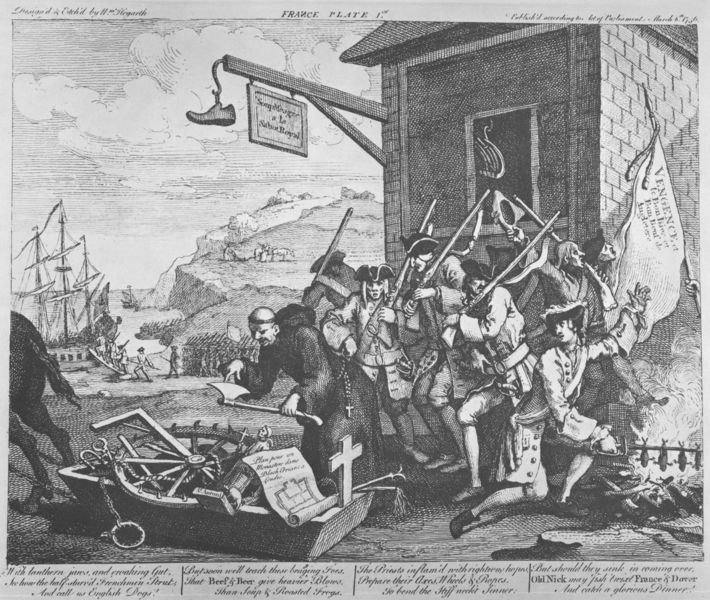
Titel: The Invasion
Künstler: William Hogarth
Schlagwörter: berg, feuer, meer, wasser, ufer, fenster, hüte, männer, zeichnung, haus, gesellschaft, mützen, kirche, pferd, pferde, küste, schiff, schrift, fahne, rad, masten, soldaten, knochen, schild, kreuz, religion, druck, stich, schwarzweiß, schwert, text, waffen, schuh, braten, kreuze, sarg, axt, mönch, plan, schlitten, gewehre, beil, grundriss, schuhmacher, tonsur, winkel, folter, taverne, mob, menshcen, rad#, pferdepo, schuhgeschaft, mobb